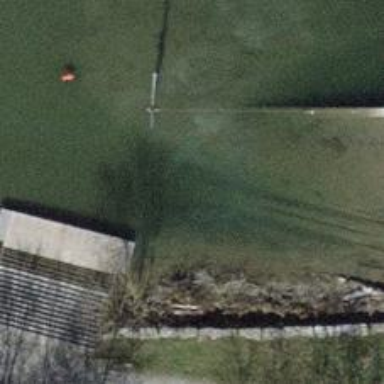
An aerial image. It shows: Slipway on leisure land.